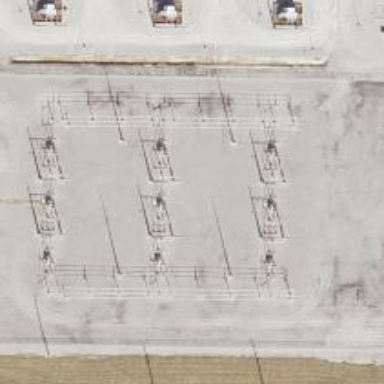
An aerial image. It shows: Switch used for power control.